Question: I having problems with my 3 tier architecture. It seems that I could not count the number of players due to implicit conversion from object to Int.
'''
protected void ddlManufacturer_SelectedIndexChanged(object sender, EventArgs e)
{
BLLPlayer playerBLL = new BLLPlayer();
Label1.Text = playerBLL.countPlayer(Convert.ToInt32(ddlManufacturer.SelectedValue)).ToString();
}
'''
'''
public int countPlayer (int ManufacturerID)
{
return Adapter.ScalarQuery(ManufacturerID);
}
'''

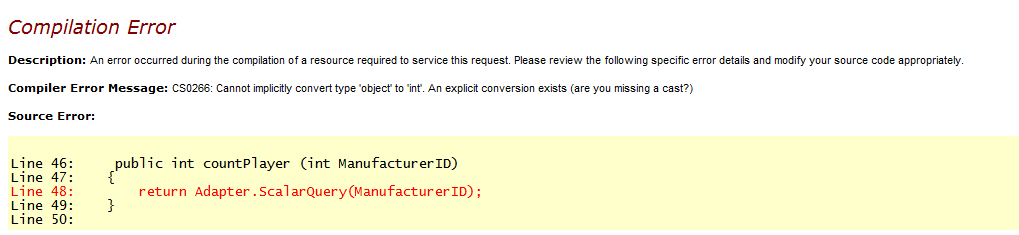
Answer: if ScalarQuery returns int under the hood then:
'''
return (int)Adapter.ScalarQuery(ManufacturerID);
'''
But it might return a string so you need
'''
return Convert.ToInt32(Adapter.ScalarQuery(ManufacturerID));
'''